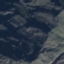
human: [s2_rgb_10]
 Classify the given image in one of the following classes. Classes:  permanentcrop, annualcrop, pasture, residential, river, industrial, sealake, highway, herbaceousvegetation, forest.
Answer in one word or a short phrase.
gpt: HerbaceousVegetation